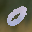
Label: 0